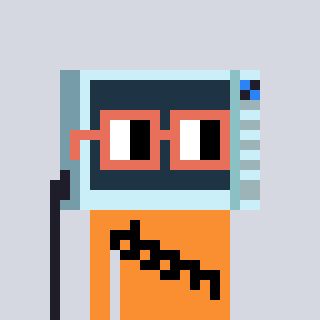
a pixel art character with square orange glasses, a microwave-shaped head and a orange-colored body on a cool background